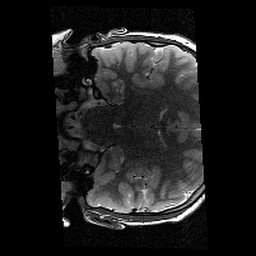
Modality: T2w
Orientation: coronal
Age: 12
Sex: male
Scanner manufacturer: siemens
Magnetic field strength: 3 T
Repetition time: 9.23 s
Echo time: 0.067 s